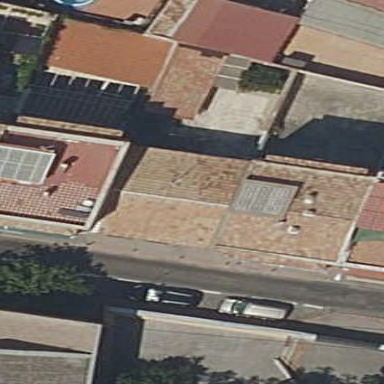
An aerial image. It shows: Building.